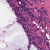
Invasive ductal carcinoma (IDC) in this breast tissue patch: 0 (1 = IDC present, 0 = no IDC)